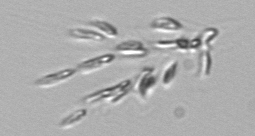
Label: Dinobryon